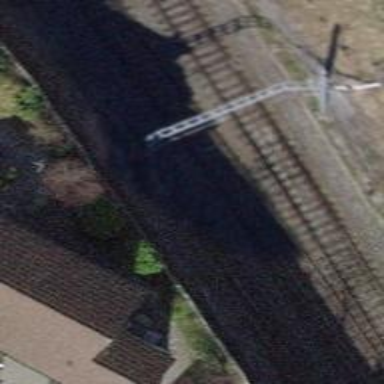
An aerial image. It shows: Single railway track with electrified contact line.